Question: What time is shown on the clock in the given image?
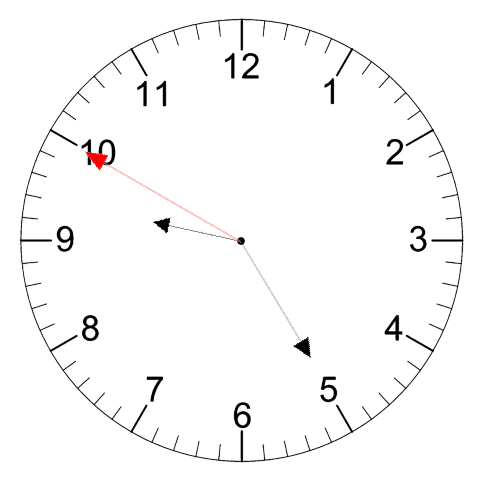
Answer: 09:24:50